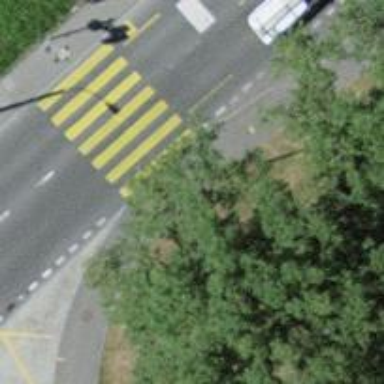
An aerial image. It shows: Kerb barrier.